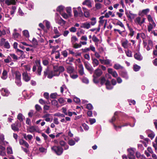
Tumor epithelial tissue: yes
Tumor-associated stroma tissue: no
Normal tissue: no